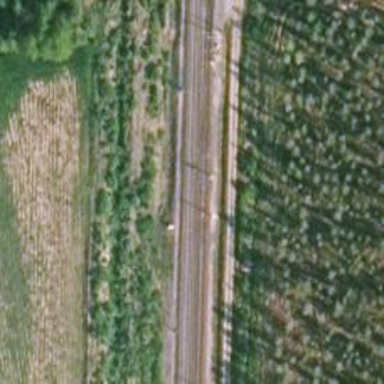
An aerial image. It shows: Railway signal.